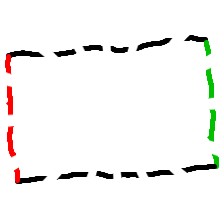
Shape: rectangle